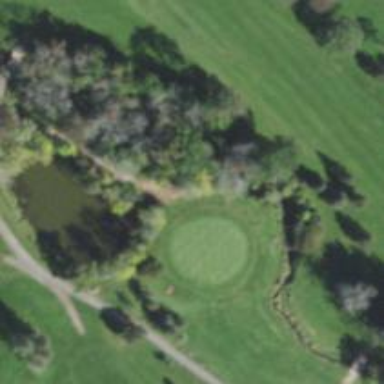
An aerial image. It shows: Golf hole.